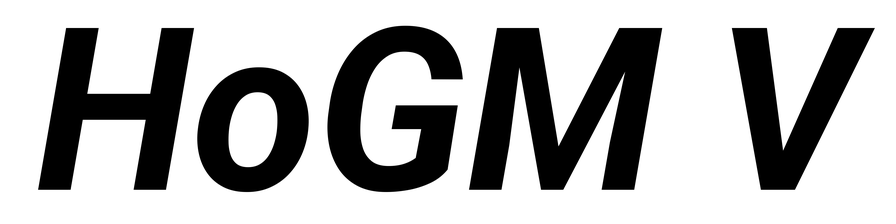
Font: Roboto-Italic_Bold_Italic